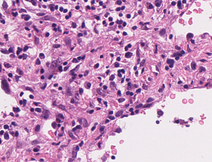
Tumor epithelial tissue: no
Tumor-associated stroma tissue: yes
Normal tissue: no